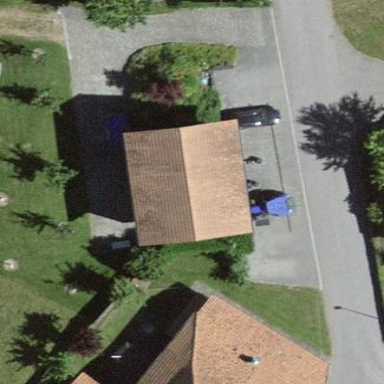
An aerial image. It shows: Shed.